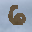
Label: 6